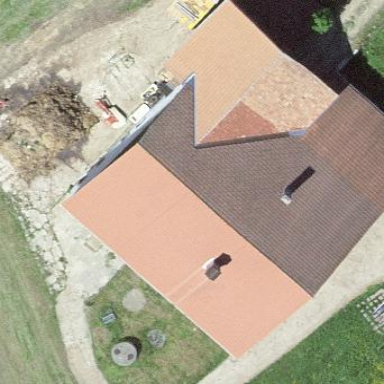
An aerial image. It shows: Farm building.